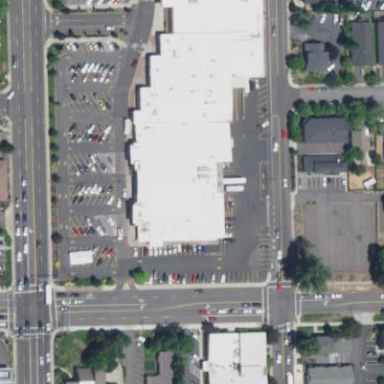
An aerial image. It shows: Building that houses supermarket.